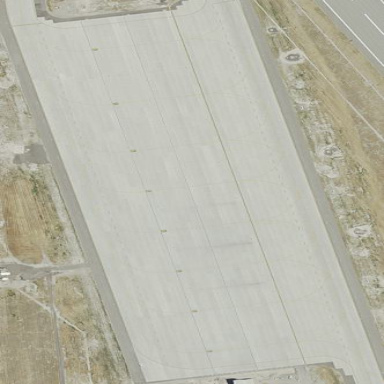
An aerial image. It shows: Apron at the airport with concrete surface.